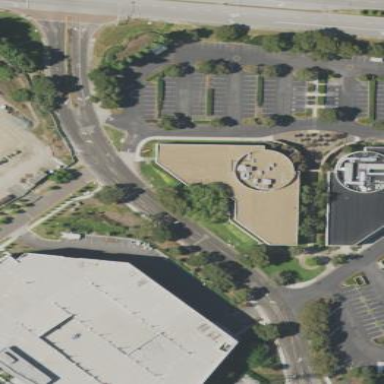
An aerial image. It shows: Office building.